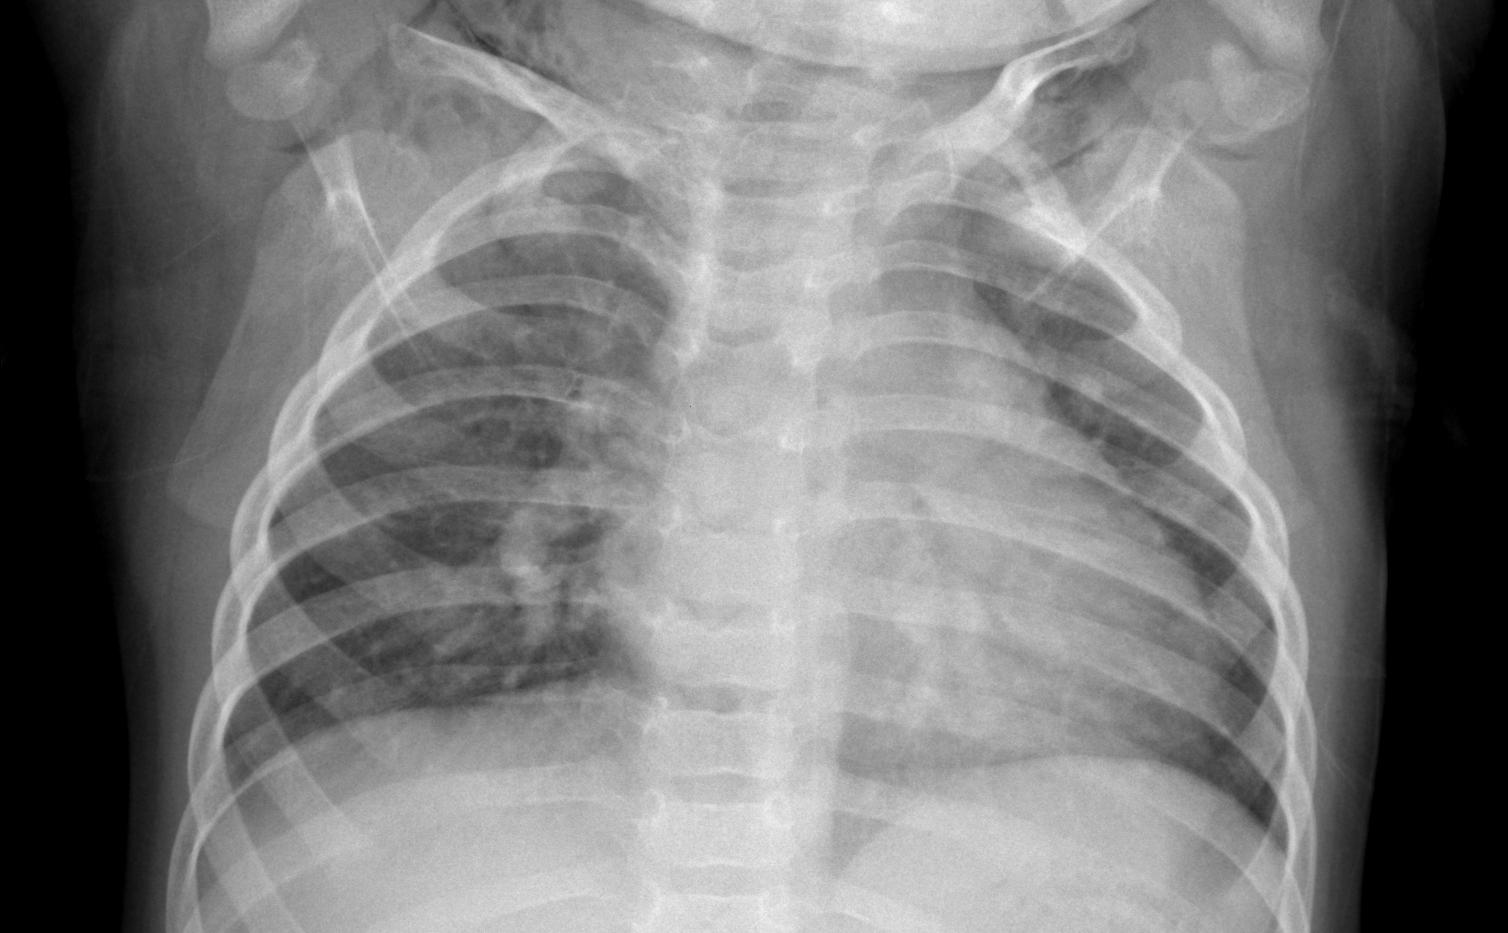
Diagnosis: PNEUMONIA